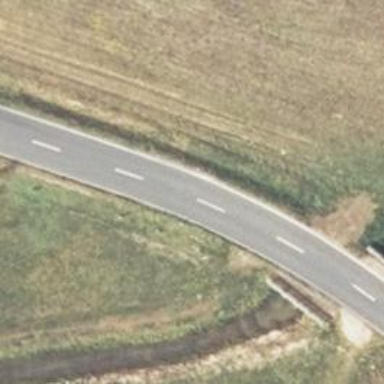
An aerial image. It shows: Asphalt road classified as tertiary.